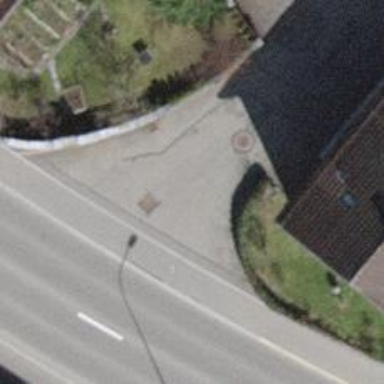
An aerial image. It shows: Bollard barrier.